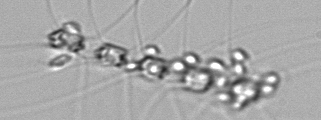
Label: Chaetoceros_didymus_TAG_external_flagellate